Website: ulta-beauty
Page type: payment
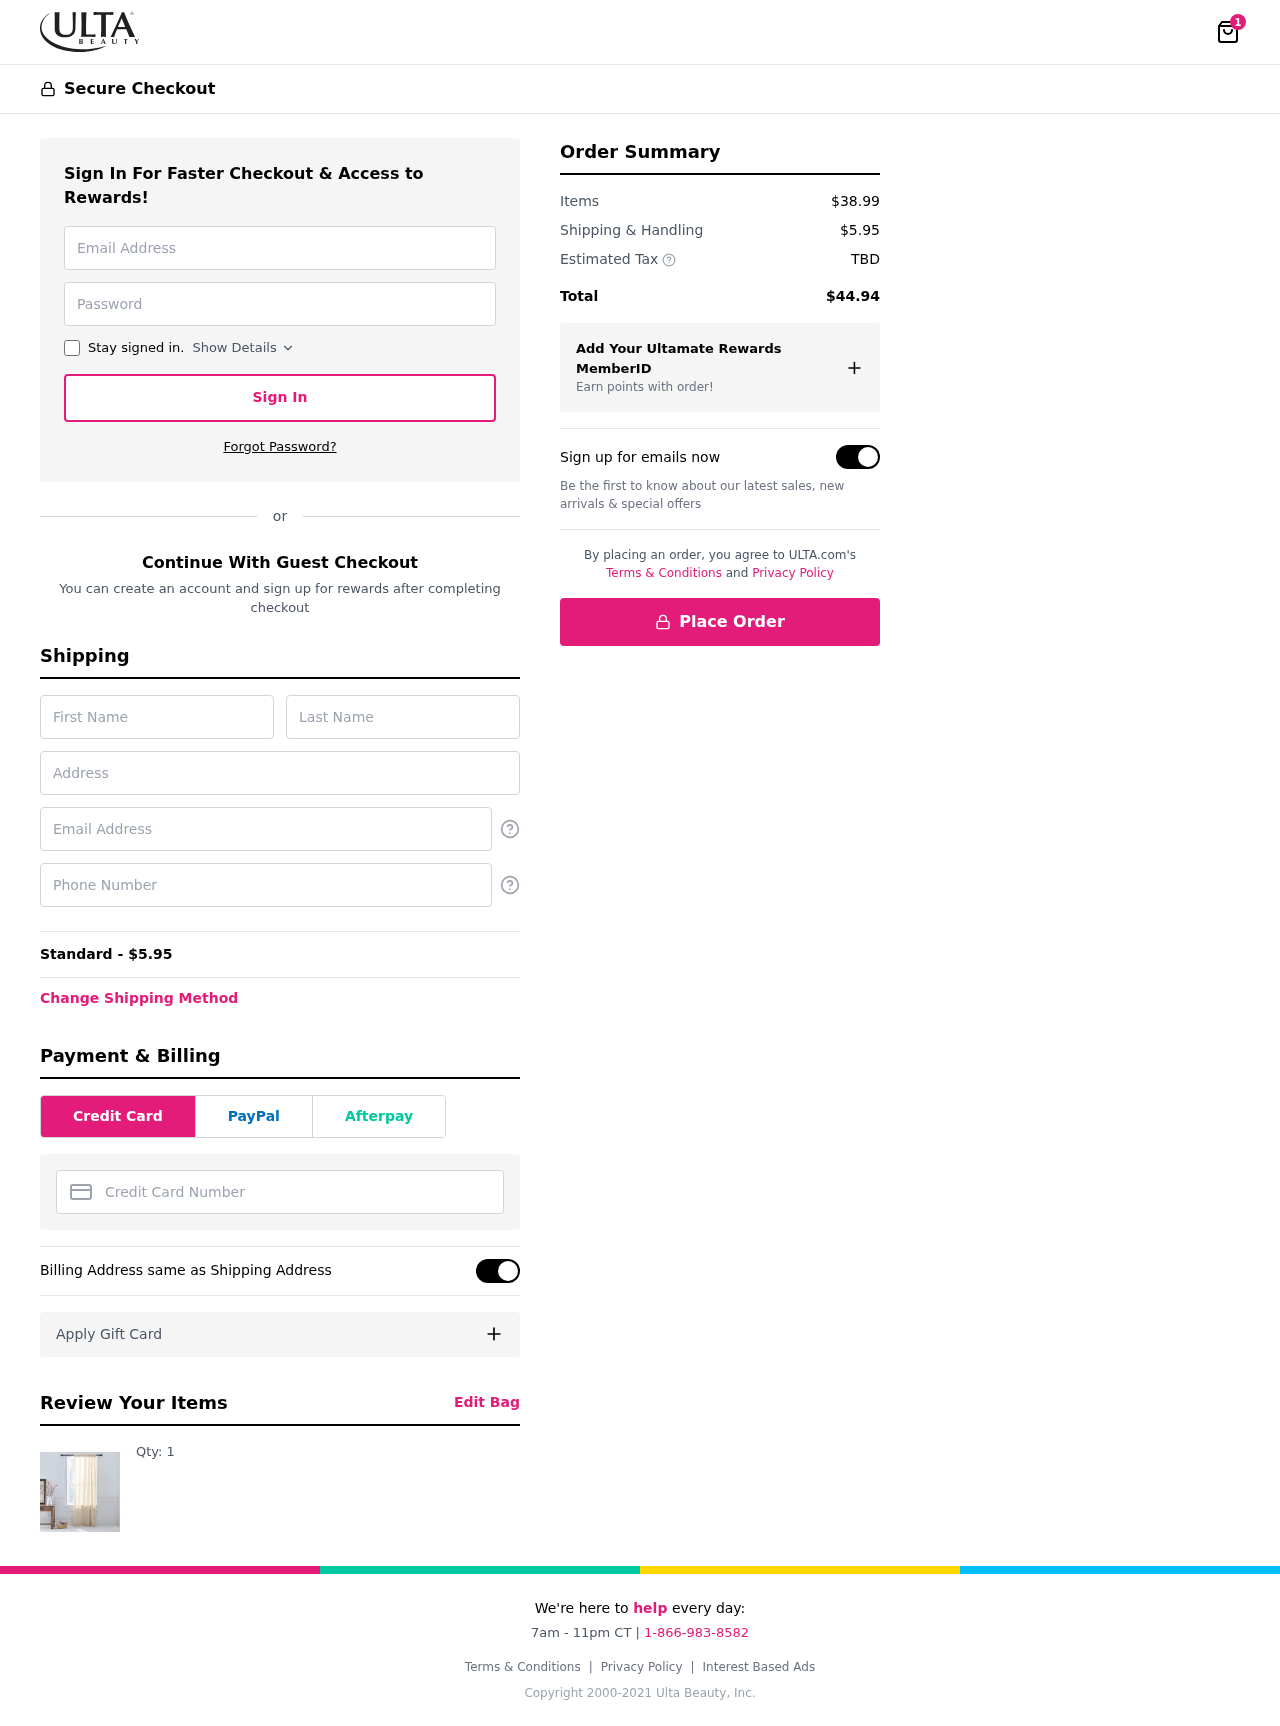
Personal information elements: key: PII_CARD_NUMBER
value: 2257 9956 9013 0106
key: PII_EMAIL
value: allisonsmith@yahoo.com
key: PII_FIRSTNAME
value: Allison
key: PII_LASTNAME
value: Smith
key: PII_PHONE
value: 6623608423
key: PII_STREET
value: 029 Kyle Skyway Suite 903
Product elements: key: PRODUCT1_QUANTITY
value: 1
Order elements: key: ORDER_NUM_ITEMS
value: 1
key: ORDER_SHIPPING_COST
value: $5.95
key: ORDER_SHIPPING_COST
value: Standard - $5.95
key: ORDER_SUBTOTAL
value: $38.99
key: ORDER_TAX
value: TBD
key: ORDER_TOTAL
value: $44.94